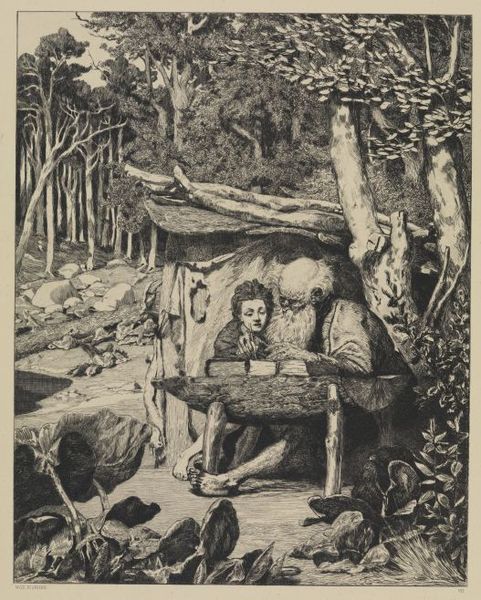
Titel: Simplici Schreibstunde (Intermezzi, Opus IV, Blatt 7)
Künstler: Max Klinger
Standort: Karlsruhe
Institution: Staatliche Kunsthalle Karlsruhe
Schlagwörter: baum, blätter, dunkel, feder, felsen, fuß, gestein, hand, himmel, laub, mann, nackt, schatten, wasser, weiß, baumstämme, bäume, fluss, landschaft, menschen, see, sitzen, teich, äste, blume, blumen, braun, finger, frau, grau, hell, holz, laterne, licht, männer, schwarz, szene, tisch, zeichnung, blick, dach, gras, haus, tier, tuch, weg, gespräch, hochformat, alt, bart, jung, arm, bibel, blass, blicke, bärtig, kleidung, lang, leinen, schädel, sockel, stehen, stein, steine, vollbart, bild, hände, signatur, vorhang, ast, bach, baumstamm, einsamkeit, gräser, natur, stamm, zweige, busch, hütte, sonne, boden, haare, stoff, stoffe, tücher, decke, kind, paar, vater, blatt, pflanze, pflanzen, höhle, locken, wald, schuppen, engel, beine, kindheit, bein, füße, strand, bücher, papier, alter mann, lehrer, schule, unterricht, fels, gebirge, grafik, graphik, kahl, vegetation, picknick, bank, sepia, stämme, unterstand, wild, jugendstil, dichter, glatze, lesen, maler, stube, platte, junge, waldrand, holztisch, barfuss, ärmlich, alter, greis, knabe, buch, bub, einöde, wurzel, urlaub, scheiben, draußen, lichtung, jugend, groß, druck, druckgraphik, felsig, schwarz-weiss, holzstich, radierung, stich, künstler, lithografie, illustration, brille, malen, pinsel, tischplatte, stift, tinte, halbglatze, ranke, unterholz, schreiben, geäst, rinde, märchen, blattwerk, mönch, kakteen, frei, versteck, baüme, leser, gelehrter, zwerg, dürer, schreiber, schüler, lernen, griffel, kupferstich, armut, opa, prophet, gehäuse, gucken, sohn, baumstumpf, führen, leerer, pilze, bube, hoz, schutz, lesung, enkel, grossvater, ind, verschlag, baracke, zuhören, lehre, latein, graphi, professor, asket, eremit, hieronymus, einsiedler, bärtiger, kal, neugierde, wad, barfüßig, evangelist, lehren, bltter, einsiedelei, als, matthäus, archaisch, hieronimus, altdorfer, kupferstick, waldhütte, unterschlupf, garfik, robinson, basrt, lehrling, unterrichten, architekturtheorie, barrt, leher, kleiner junge, grei, evangelist matthäus, büscher, rmantik, romatnik, urhütte, vrhang, öste, e, rmann, eisiedler, druchgraphik, laugier, ufer 19.jh, schulstunde, bücer, lernend, fell vorhang, grosvater, zisch, der lehrmeister, lehrer und lehrling, alt lernt jung